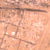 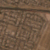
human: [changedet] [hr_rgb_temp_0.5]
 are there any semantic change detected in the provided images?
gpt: The area in the desert below the road is further urbanized.